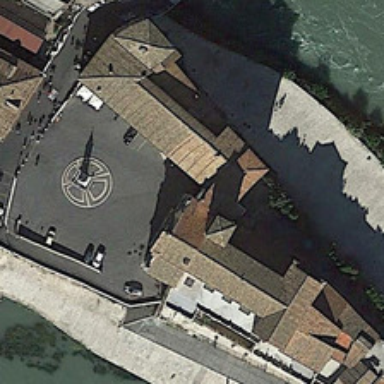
A church is near a river with several green trees .